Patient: sex M, age 50
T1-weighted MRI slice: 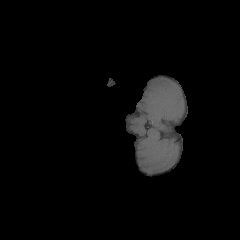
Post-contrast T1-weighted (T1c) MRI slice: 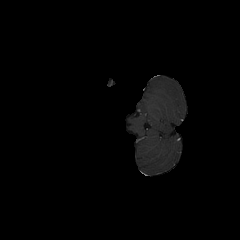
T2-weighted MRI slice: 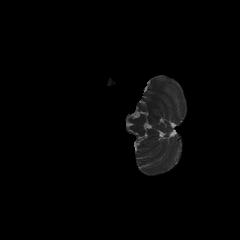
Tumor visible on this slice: no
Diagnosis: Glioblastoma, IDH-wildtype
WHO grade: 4